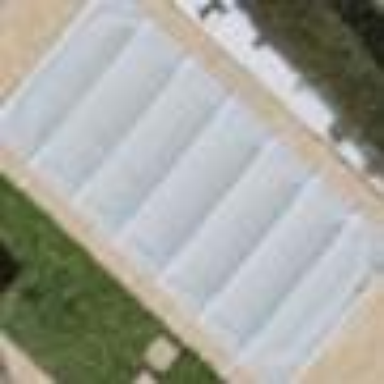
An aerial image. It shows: Outdoor swimming pool in leisure land area.